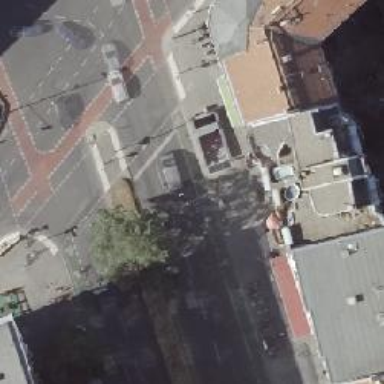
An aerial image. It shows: Subway entrance.